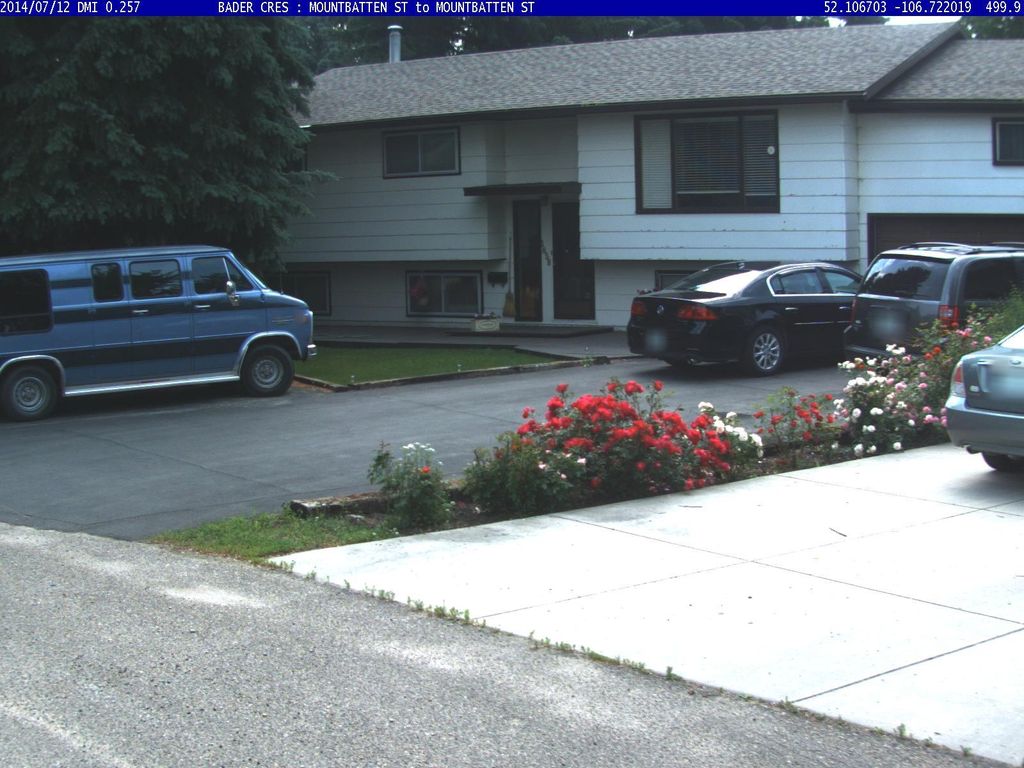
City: saskatoon